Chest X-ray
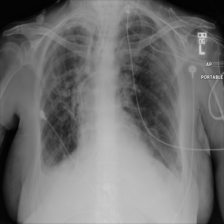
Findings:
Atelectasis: negative
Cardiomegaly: negative
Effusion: positive
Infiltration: negative
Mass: negative
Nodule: negative
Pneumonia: negative
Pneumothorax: negative
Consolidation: negative
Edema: negative
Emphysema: negative
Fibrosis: negative
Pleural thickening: negative
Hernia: negative